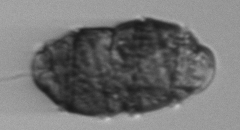
Label: Margalefidinium